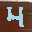
Label: 4